Interaction volume radius: 5 \u00c5
Interaction volume height: 15 \u00c5
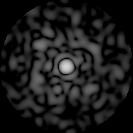
Disorder parameter: 0.84